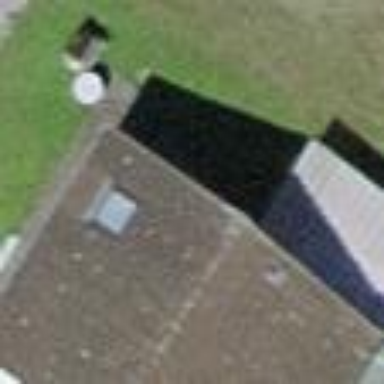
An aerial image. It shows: Building with tiled roof.